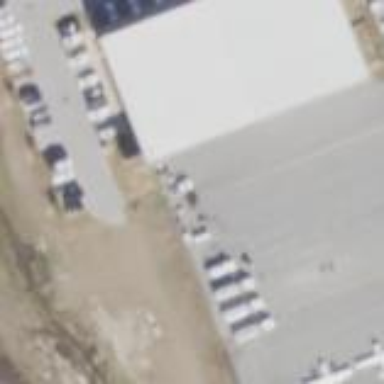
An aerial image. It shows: Hangar located at airport.